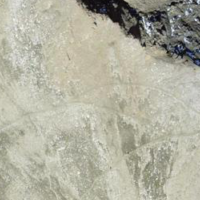
EUNIS habitat code: 48
Species observed at this site:
Saxifraga muscoides